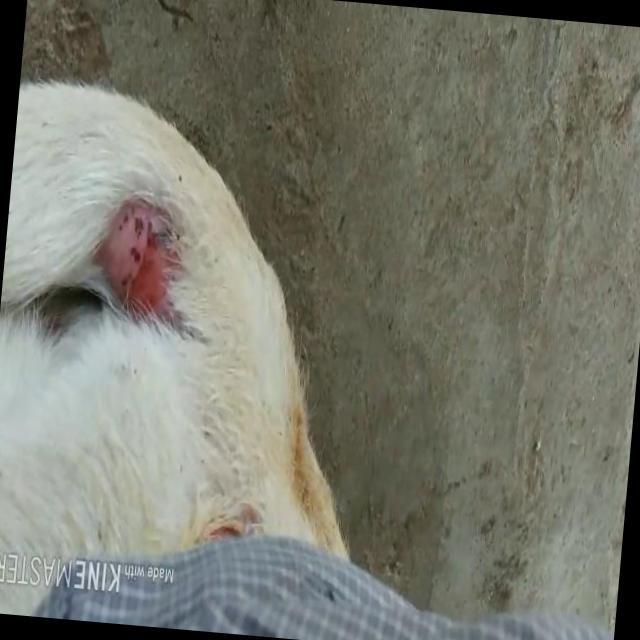
Canine dermatitis — inflammation of the skin presenting with erythema, pruritus, papules, and excoriation. May be allergic, contact, or atopic in origin.